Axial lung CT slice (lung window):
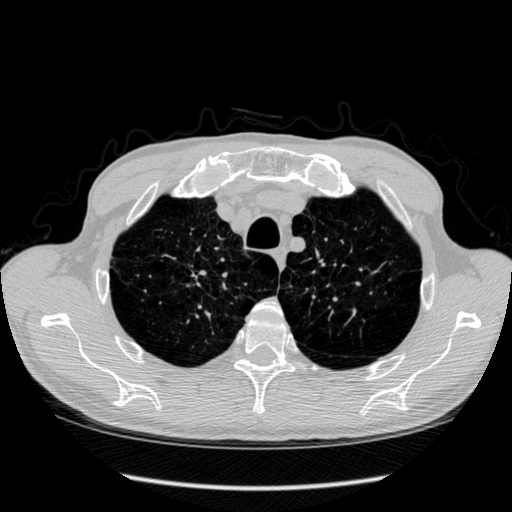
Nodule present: no